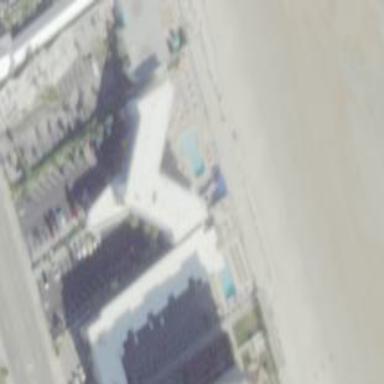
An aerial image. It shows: Building that is motel.